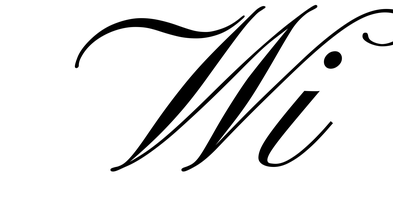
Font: PinyonScript-Regular